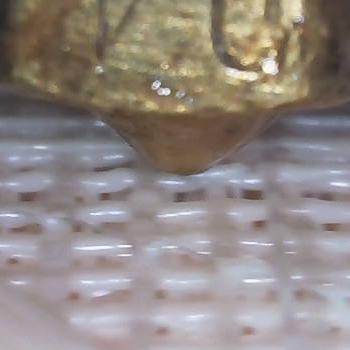
Flow rate: 56%